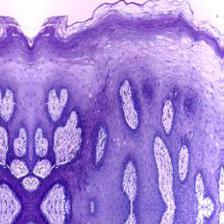
Diagnosis: Normal